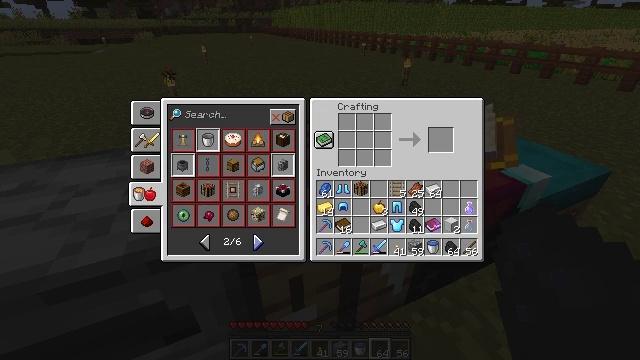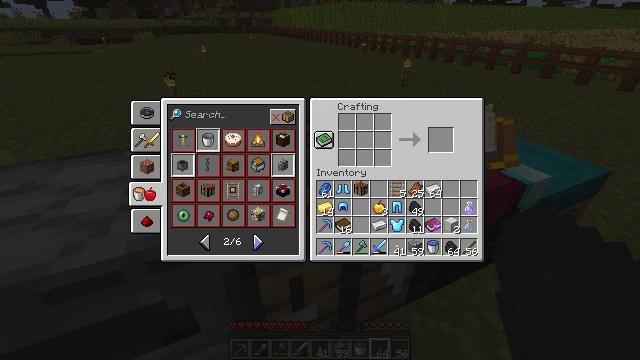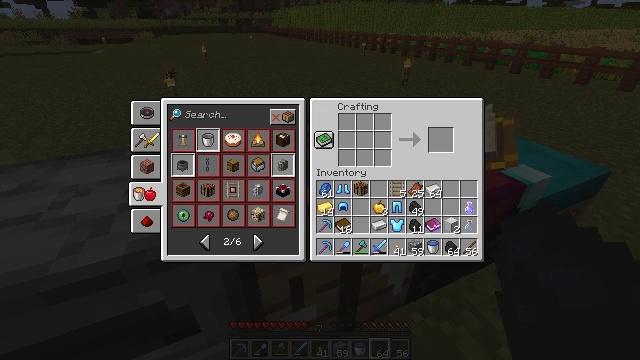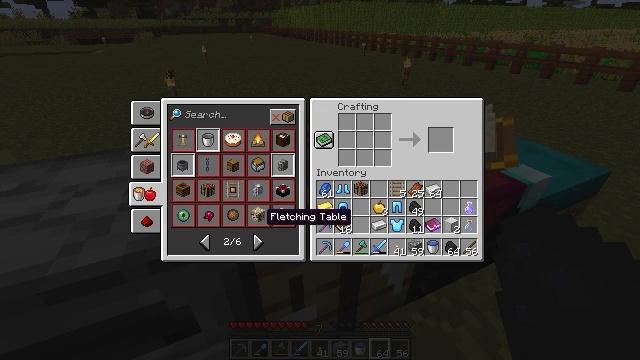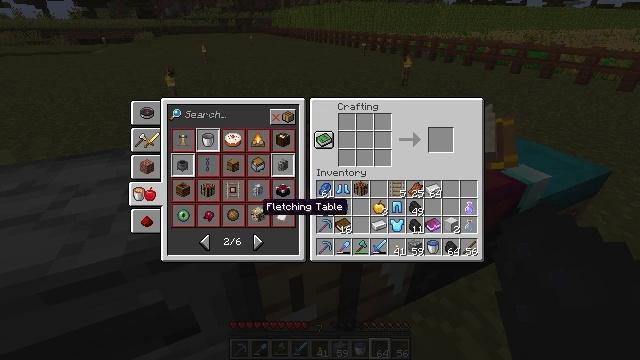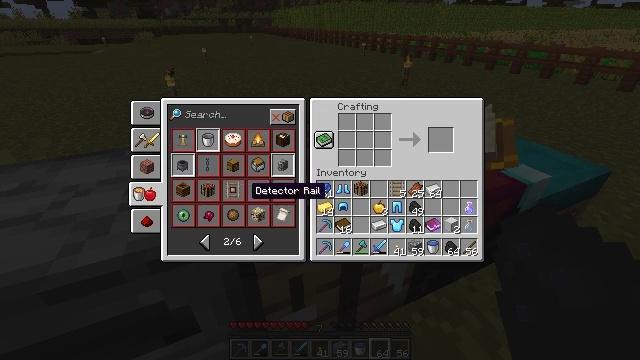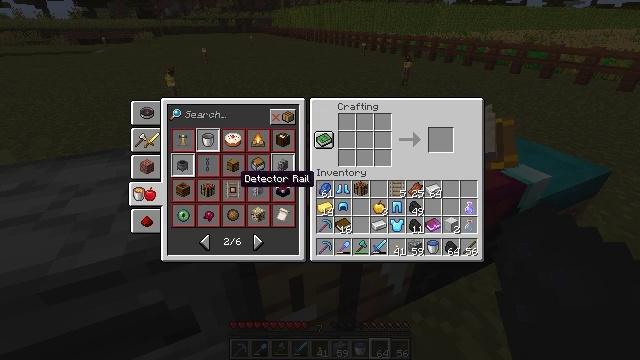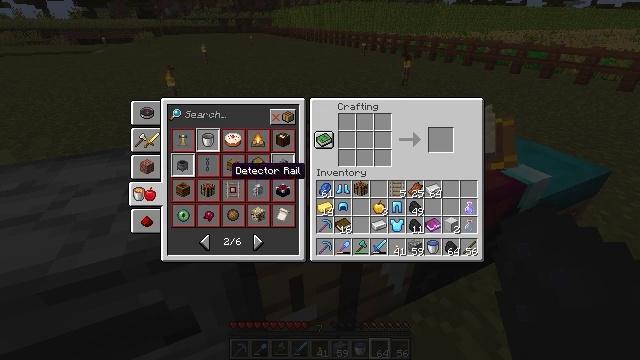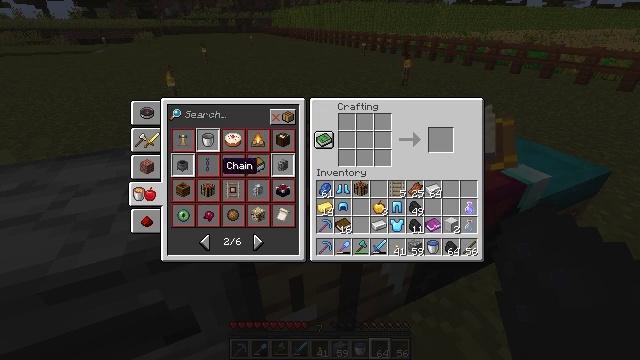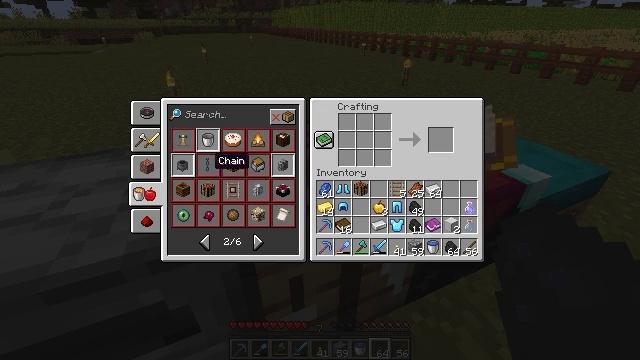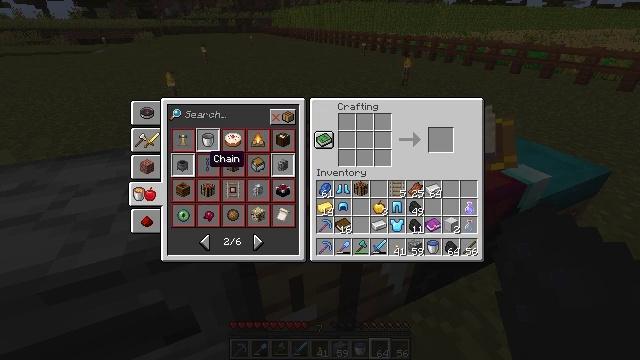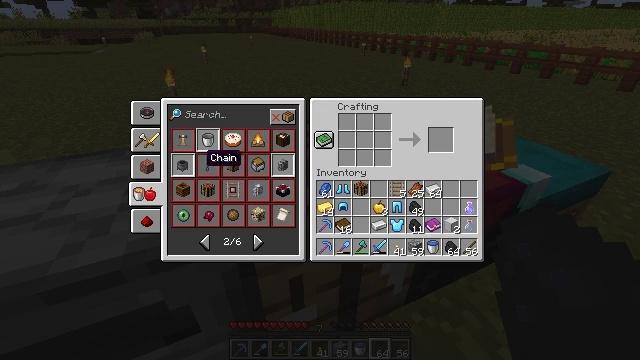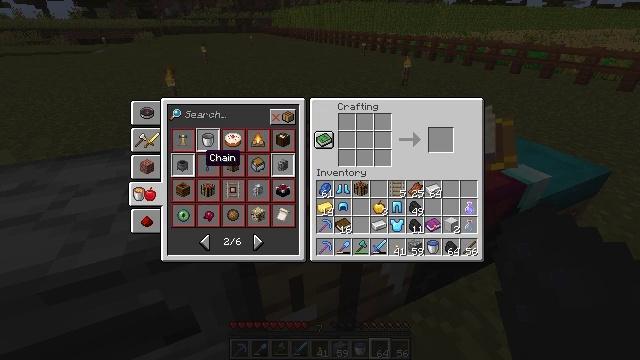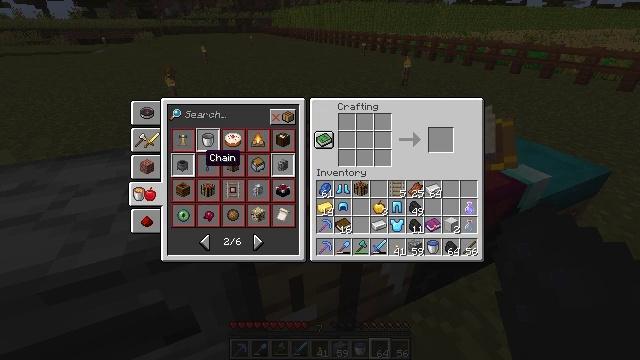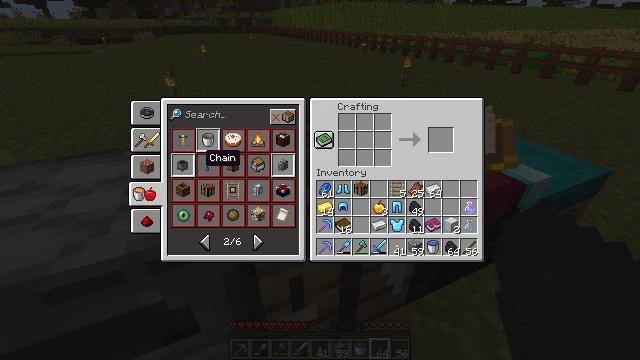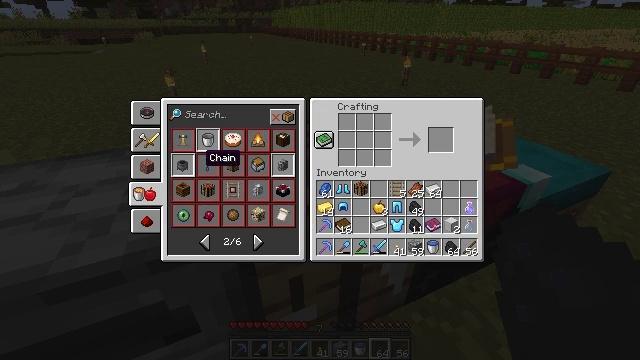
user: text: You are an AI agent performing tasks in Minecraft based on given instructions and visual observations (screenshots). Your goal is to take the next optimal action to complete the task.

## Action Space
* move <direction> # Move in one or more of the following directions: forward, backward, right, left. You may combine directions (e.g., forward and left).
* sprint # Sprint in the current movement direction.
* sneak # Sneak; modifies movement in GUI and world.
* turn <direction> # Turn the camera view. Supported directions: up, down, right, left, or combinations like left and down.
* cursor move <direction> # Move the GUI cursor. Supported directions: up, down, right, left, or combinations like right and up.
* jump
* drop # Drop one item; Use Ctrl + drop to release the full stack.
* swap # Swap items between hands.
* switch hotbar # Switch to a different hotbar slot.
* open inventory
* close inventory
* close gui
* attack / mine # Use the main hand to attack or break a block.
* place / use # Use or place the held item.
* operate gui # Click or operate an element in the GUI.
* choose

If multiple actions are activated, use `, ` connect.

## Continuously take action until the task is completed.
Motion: motion action
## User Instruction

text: Turn spider eye, mushroom, and sugar into a fermented spider eye.
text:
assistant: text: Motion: no_op
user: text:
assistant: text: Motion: no_op
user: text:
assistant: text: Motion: no_op
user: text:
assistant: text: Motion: cursor move up
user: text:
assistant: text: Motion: cursor move left and up
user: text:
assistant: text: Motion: cursor move left and up
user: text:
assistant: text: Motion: cursor move left and up
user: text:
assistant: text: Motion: cursor move left
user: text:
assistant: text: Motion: cursor move left
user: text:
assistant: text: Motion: no_op
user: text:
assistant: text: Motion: no_op
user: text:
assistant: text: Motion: no_op
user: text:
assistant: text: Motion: no_op
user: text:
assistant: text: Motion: no_op
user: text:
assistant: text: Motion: no_op
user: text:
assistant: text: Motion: no_op
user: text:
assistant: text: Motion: no_op
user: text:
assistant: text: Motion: no_op
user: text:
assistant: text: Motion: no_op
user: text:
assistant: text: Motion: no_op
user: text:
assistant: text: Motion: no_op
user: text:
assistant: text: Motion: no_op
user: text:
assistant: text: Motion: no_op
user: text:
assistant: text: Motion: no_op
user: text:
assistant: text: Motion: no_op
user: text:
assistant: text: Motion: no_op
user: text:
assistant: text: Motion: no_op
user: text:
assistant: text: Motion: no_op
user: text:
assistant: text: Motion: no_op
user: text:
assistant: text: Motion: no_op